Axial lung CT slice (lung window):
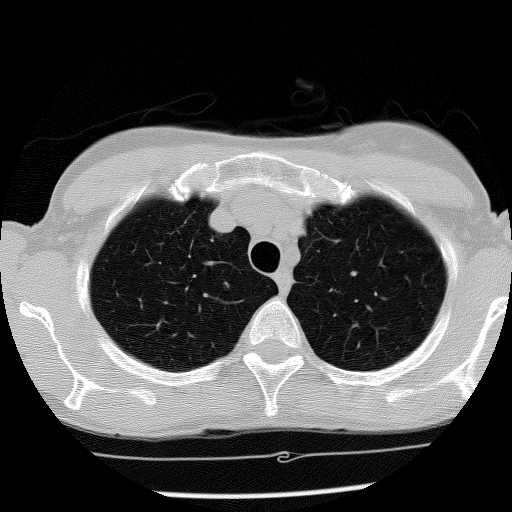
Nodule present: no